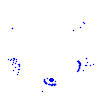
Particle: pion